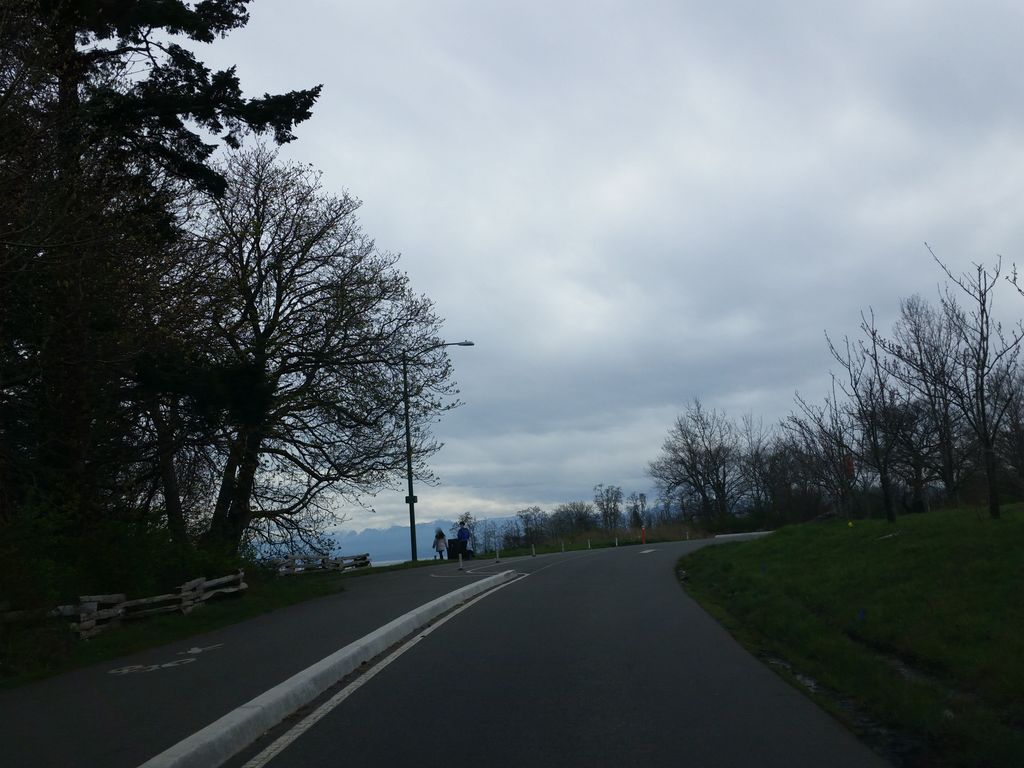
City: victoria